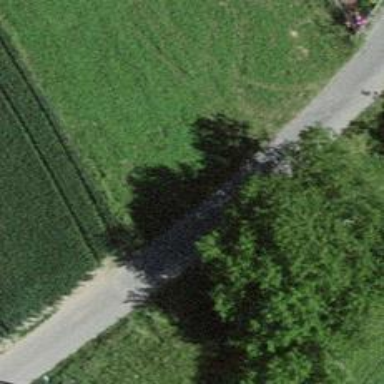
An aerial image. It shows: Unclassified road running through agricultural land.